Interaction volume radius: 5 \u00c5
Interaction volume height: 30 \u00c5
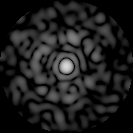
Disorder parameter: 0.8544